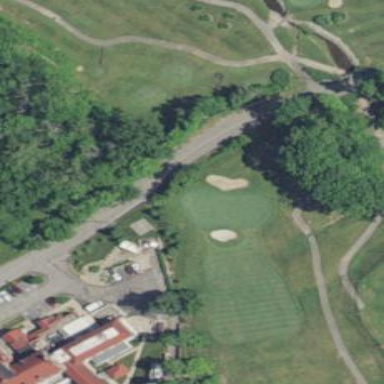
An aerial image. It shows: Golf fairway surrounded by grass.